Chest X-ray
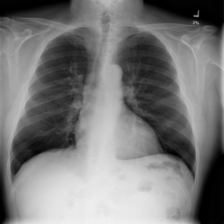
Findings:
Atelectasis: negative
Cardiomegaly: negative
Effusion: negative
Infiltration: positive
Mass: negative
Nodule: negative
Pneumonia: negative
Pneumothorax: negative
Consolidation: negative
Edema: negative
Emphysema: negative
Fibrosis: negative
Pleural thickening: negative
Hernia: negative